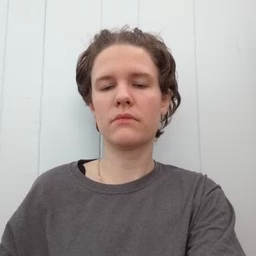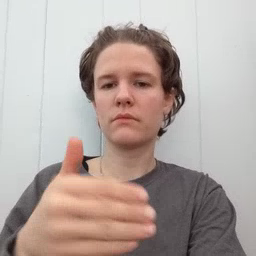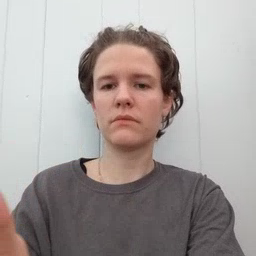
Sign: after